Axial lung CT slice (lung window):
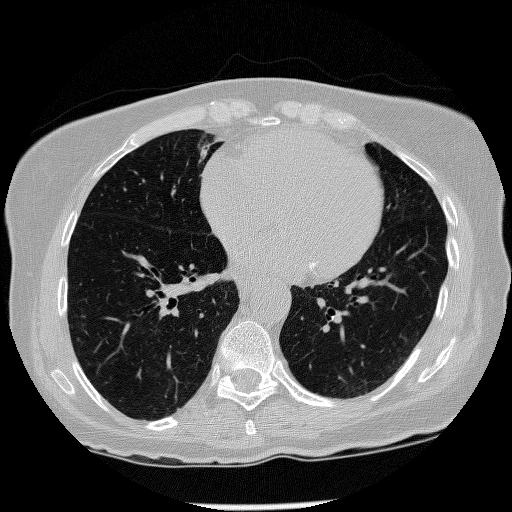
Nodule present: no